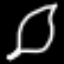
Label: leaf